Question: Let's asssume I've got commits
'COMMIT_1' 'COMMIT_2' in my 'master' branch.
I've made 'checkout' from 'COMMIT_2' to create new branch 'bugFix1' but then I realized that I can't merge 'COMMIT_2' changes with main repository yet because they are not approved.
So how to move my branch to previous 'COMMIT_1' without affecting my changes in 'bugFix1' branch? I don't want to have 'COMMIT_2' changes either.
Sorry for my bad illustrator's skills

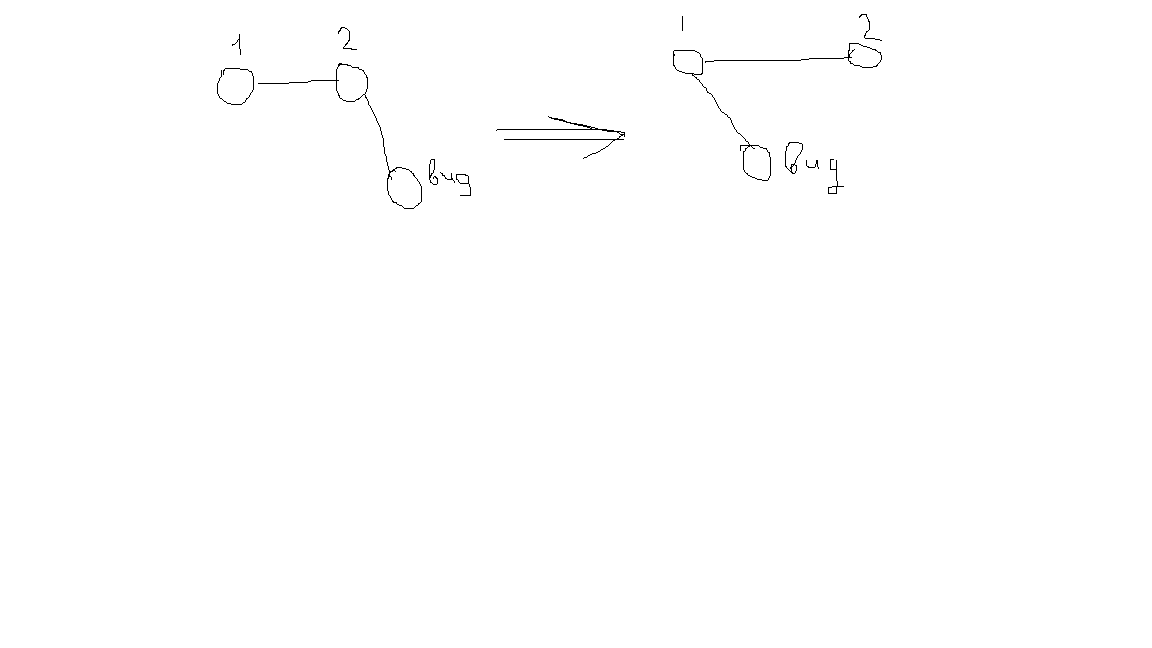
Answer: If you have:
'''
x--x--c1--c2 (master)
\
y--y (bugfix1)
'''
You can do a:
'''
git checkout bugfix1
git rebase --onto c1 master bugfix1
x--x--c1--c2 (master)
\
y'--y' (bugfix1)
'''
You can see another example of 'rebase --onto' in:
- <URL>